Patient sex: F
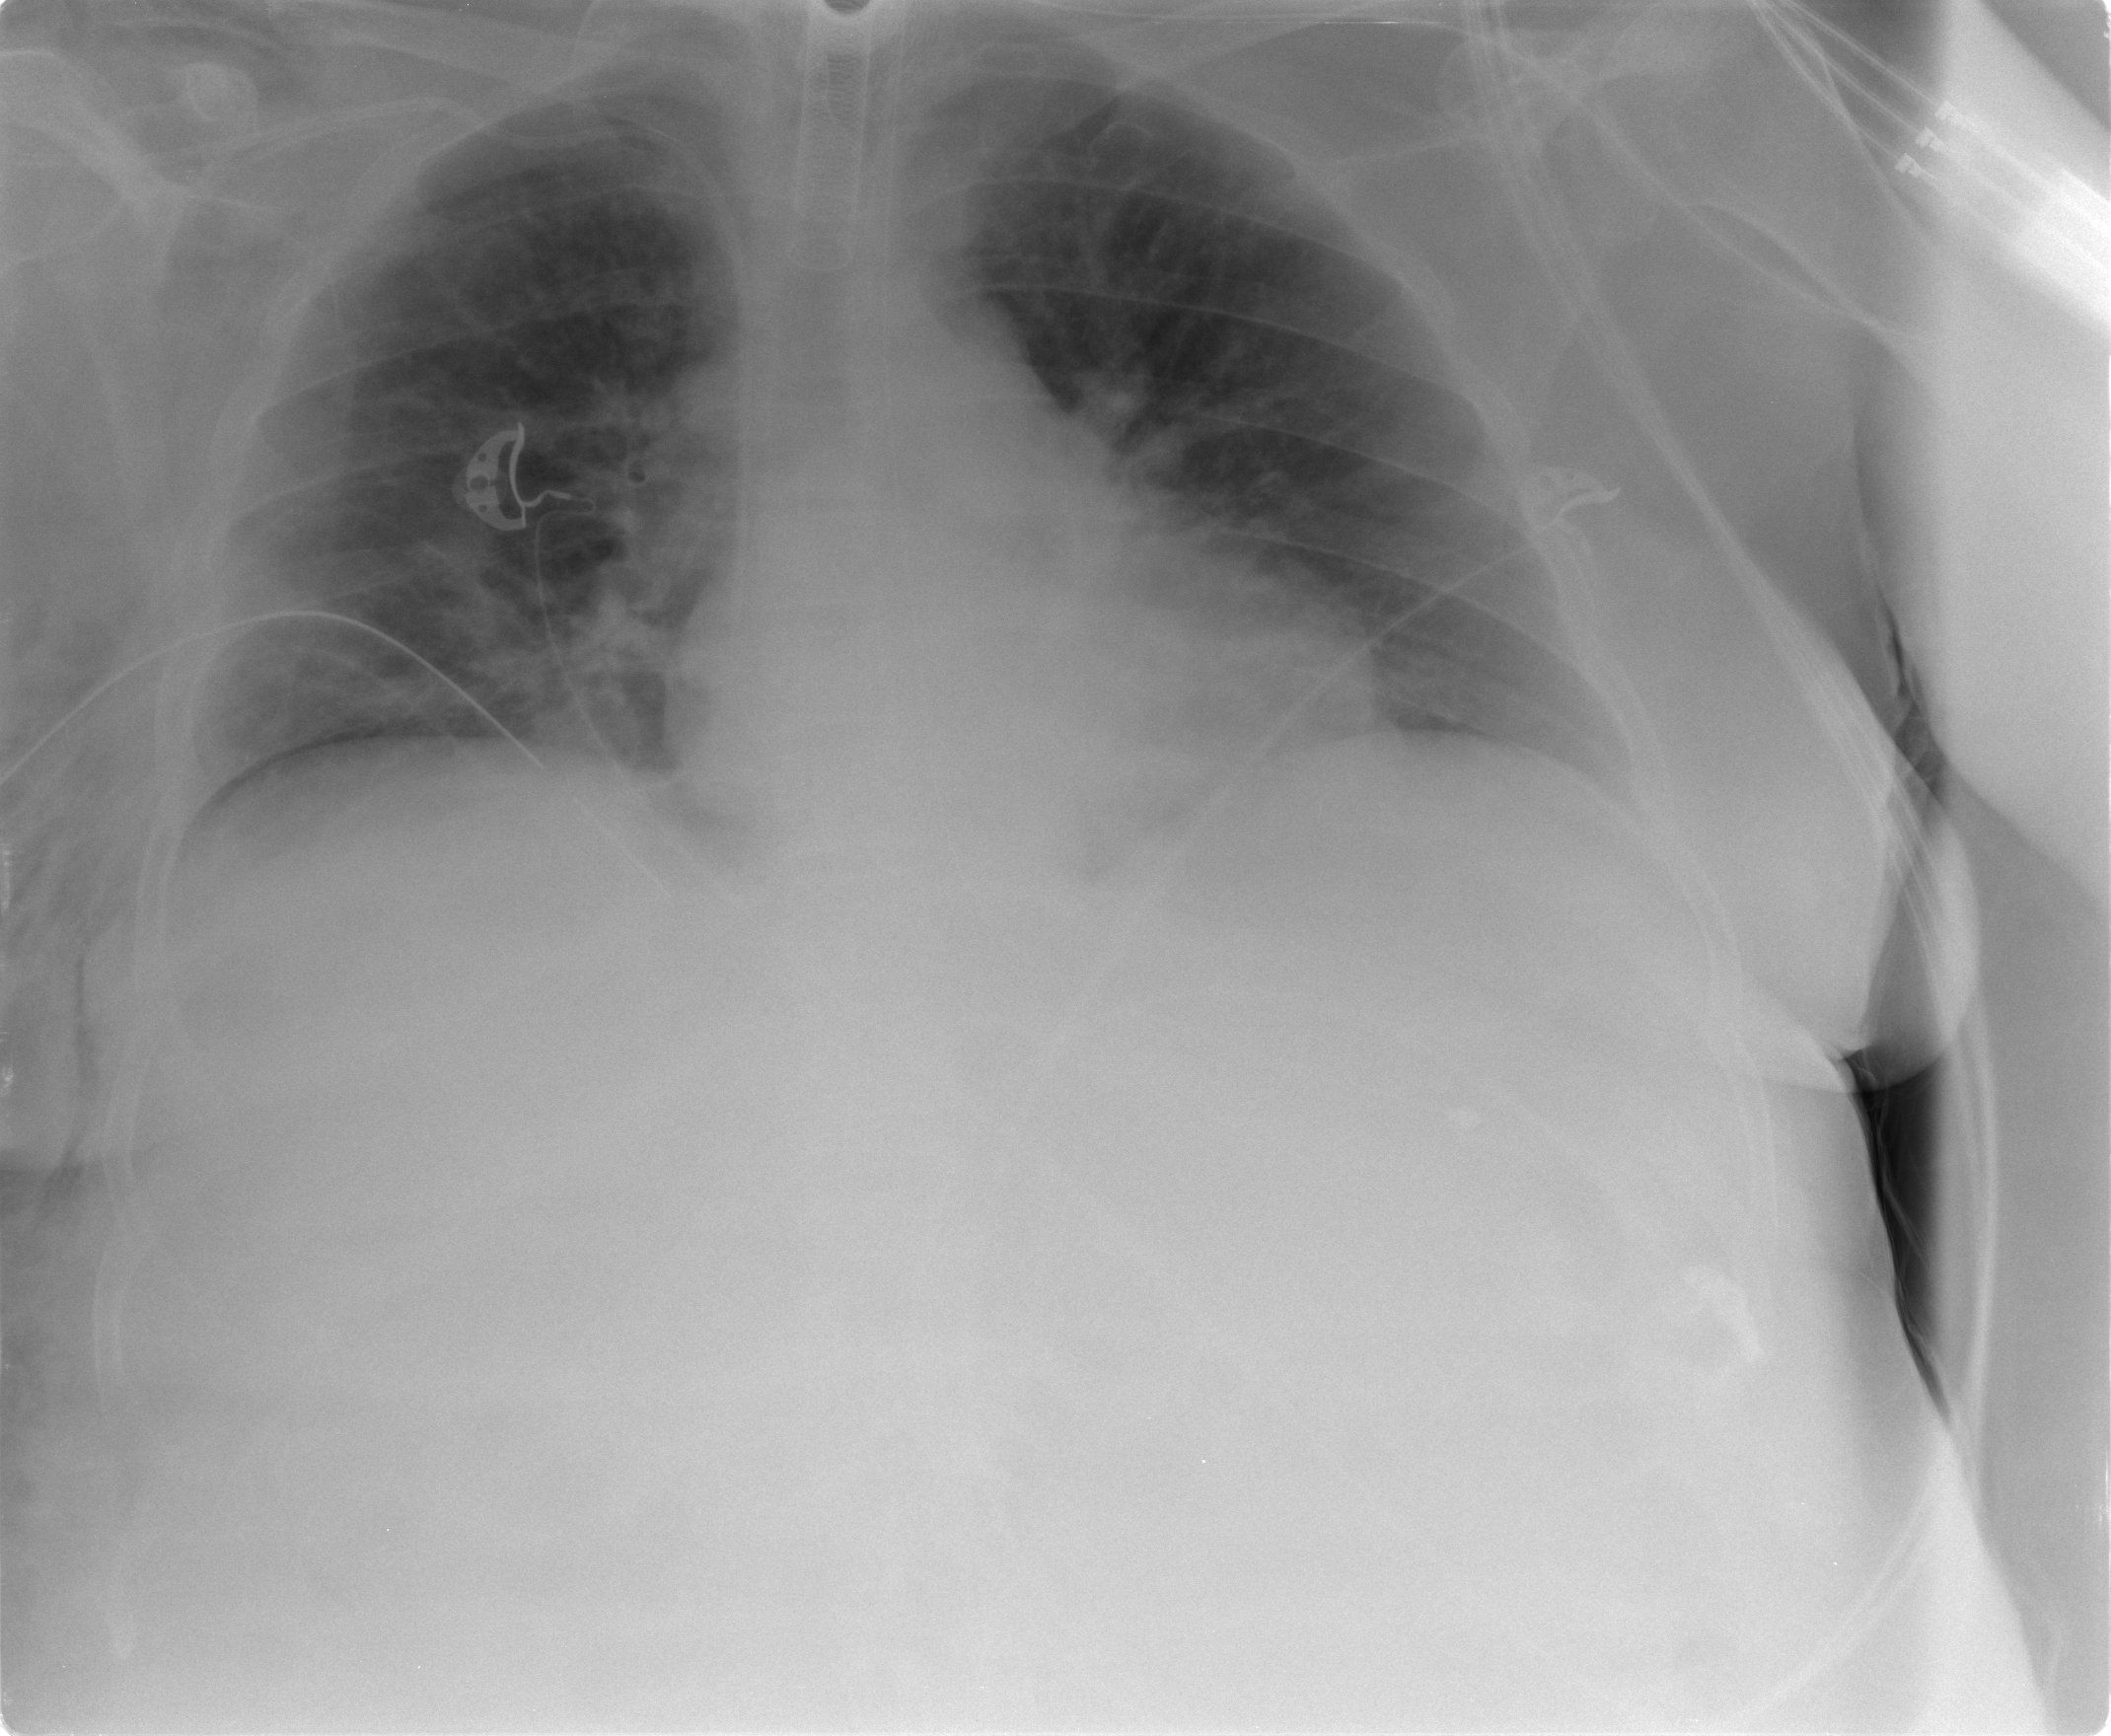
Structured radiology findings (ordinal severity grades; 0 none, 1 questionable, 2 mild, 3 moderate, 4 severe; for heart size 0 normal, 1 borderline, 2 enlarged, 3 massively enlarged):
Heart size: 0
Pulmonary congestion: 0
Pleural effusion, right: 0
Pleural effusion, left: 0
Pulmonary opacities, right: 0
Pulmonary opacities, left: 0
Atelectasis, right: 2
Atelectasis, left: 2